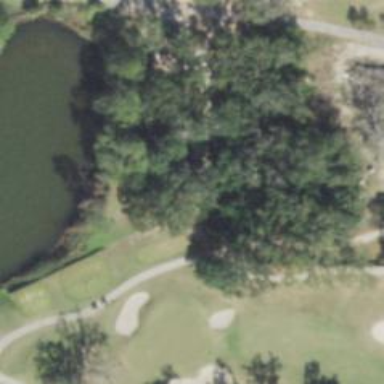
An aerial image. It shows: View of golf hole.